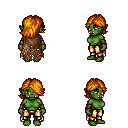
a pixel art fantasy rpg character, female body template, orc, green skin, brown tattered cape, gold greaves, dark blonde swoop hairstyle, leather bracers, four views (front, back, left, right), 2x2 character sprite sheet, small pixel art, hard edges, no anti-aliasing